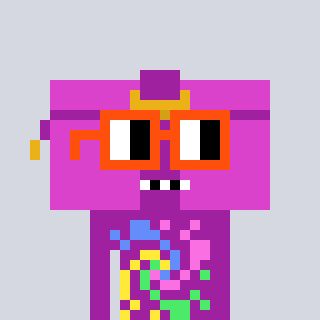
a pixel art character with square orange glasses, a clutch-shaped head and a magenta-colored body on a cool background